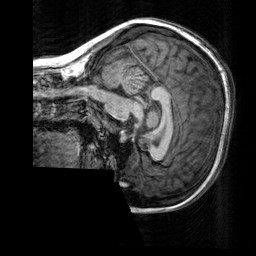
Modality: T1w
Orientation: sagittal
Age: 23
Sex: female
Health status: healthy
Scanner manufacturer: siemens
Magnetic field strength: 3 T
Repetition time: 2.3 s
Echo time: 0.00303 s